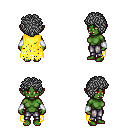
a pixel art fantasy rpg character, female body template, orc, green skin, yellow tattered cape, metal pants, gray curly afro hairstyle, white cloth bracers, four views (front, back, left, right), 2x2 character sprite sheet, small pixel art, hard edges, no anti-aliasing